Question: The below code is nearly identical to the code retrieved from <URL>:
'''
// Clip Plane Equations
double eqr[] = {0.0f,-1.0f, 0.0f, 0.0f}; // Plane Equation glColorMask(0,0,0,0); // Set Color Mask
glEnable(GL_STENCIL_TEST); // Enable Stencil Buffer For "marking" The Floor
glStencilFunc(GL_ALWAYS, 1, 1); // Always Passes, 1 Bit Plane, 1 As Mask
glStencilOp(GL_KEEP, GL_KEEP, GL_REPLACE); // We Set The Stencil Buffer To 1 Where We Draw Any Polygon
// Keep If Test Fails, Keep If Test Passes But Buffer Test Fails
// Replace If Test Passes
glDisable(GL_DEPTH_TEST); // Disable Depth Testing
DrawFloor(); // Draw The Floor (Draws To The Stencil Buffer)
// We Only Want To Mark It In The Stencil Buffer
glEnable(GL_DEPTH_TEST); // Enable Depth Testing
glColorMask(1,1,1,1); // Set Color Mask to TRUE, TRUE, TRUE, TRUE
glStencilFunc(GL_EQUAL, 1, 1); // We Draw Only Where The Stencil Is 1
// (I.E. Where The Floor Was Drawn)
glStencilOp(GL_KEEP, GL_KEEP, GL_KEEP); // Don't Change The Stencil Buffer
glEnable(GL_CLIP_PLANE0); // Enable Clip Plane For Removing Artifacts
// (When The Object Crosses The Floor)
glClipPlane(GL_CLIP_PLANE0, eqr); // Equation For Reflected Objects
glPushMatrix(); // Push The Matrix Onto The Stack
glScalef(1.0f, -1.0f, 1.0f); // Mirror Y Axis
glLightfv(GL_LIGHT0, GL_POSITION, LightPos); // Set Up Light0
glTranslatef(0.0f, height, 0.0f); // Position The Object
DrawObject(); // Draw The Sphere (Reflection)
glPopMatrix(); // Pop The Matrix Off The Stack
glDisable(GL_CLIP_PLANE0); // Disable Clip Plane For Drawing The Floor
glDisable(GL_STENCIL_TEST); // We Don't Need The Stencil Buffer Any More (Disable)
glLightfv(GL_LIGHT0, GL_POSITION, LightPos); // Set Up Light0 Position
glEnable(GL_BLEND); // Enable Blending (Otherwise The Reflected Object Wont Show)
glDisable(GL_LIGHTING); // Since We Use Blending, We Disable Lighting
glColor4f(1.0f, 1.0f, 1.0f, 0.8f); // Set Color To White With 80% Alpha
glBlendFunc(GL_SRC_ALPHA, GL_ONE_MINUS_SRC_ALPHA); // Blending Based On Source Alpha And 1 Minus Dest Alpha
DrawFloor(); // Draw The Floor To The Screen
glEnable(GL_LIGHTING); // Enable Lighting
glDisable(GL_BLEND); // Disable Blending
glTranslatef(0.0f, height, 0.0f); // Position The Ball At Proper Height
DrawObject();
'''
The final result of this code can be seen below:
How do I alter the above code to cause the bottom (reflected) sphere to appear only on the plane instead of outside of it.
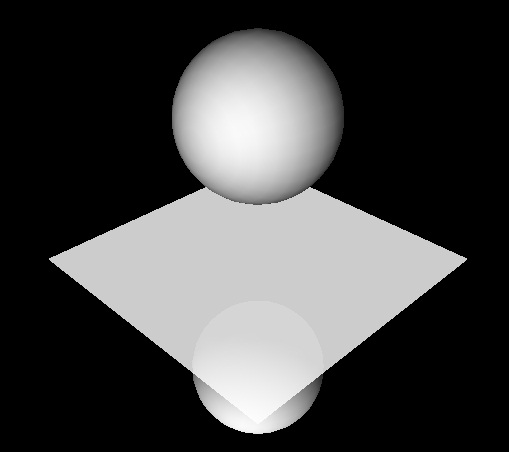
Answer: Well, do you actually create a GL context with a stencil buffer? The only relevant line for context creation in your code seems to be
'''
f::RenderWindow window(sf::VideoMode(800, 600, 32), "Test");
'''
and that is not very specific. I don't know SFML, but why do you think changing the code for context creation isn't relevant here?